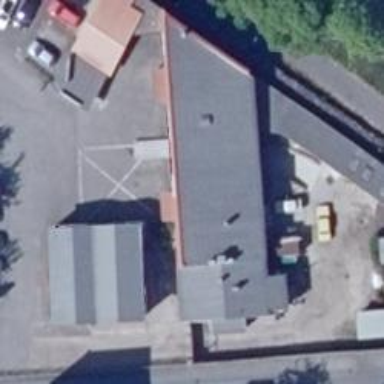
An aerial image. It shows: Driving school.